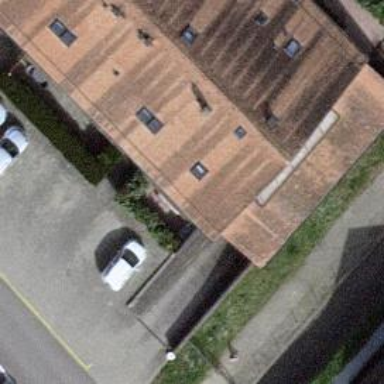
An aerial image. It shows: View of roof of building.